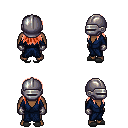
a pixel art fantasy rpg character, male body template, human, dark skin, blue robe, red pants, red unkempt hairstyle, metal helm, metal gloves, gray slippers, four views (front, back, left, right), 2x2 character sprite sheet, small pixel art, hard edges, no anti-aliasing